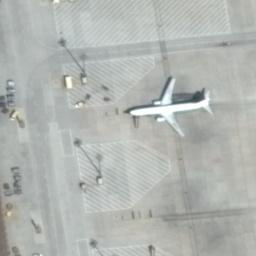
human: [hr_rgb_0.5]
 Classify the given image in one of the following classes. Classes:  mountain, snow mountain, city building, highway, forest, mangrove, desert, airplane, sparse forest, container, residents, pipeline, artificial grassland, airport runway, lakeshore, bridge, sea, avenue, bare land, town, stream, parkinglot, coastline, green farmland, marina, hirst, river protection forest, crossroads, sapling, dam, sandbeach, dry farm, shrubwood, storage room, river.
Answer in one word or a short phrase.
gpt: airplane